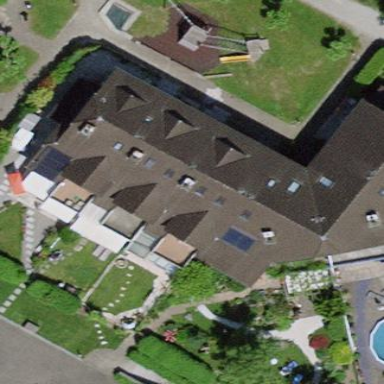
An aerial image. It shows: Terrace building with gabled roof.